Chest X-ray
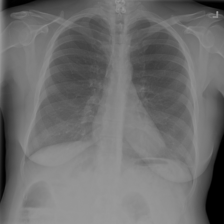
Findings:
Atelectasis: negative
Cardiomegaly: negative
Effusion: negative
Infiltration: negative
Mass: negative
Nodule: negative
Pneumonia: negative
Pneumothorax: negative
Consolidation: negative
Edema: negative
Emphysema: negative
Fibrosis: negative
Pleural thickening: negative
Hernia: negative